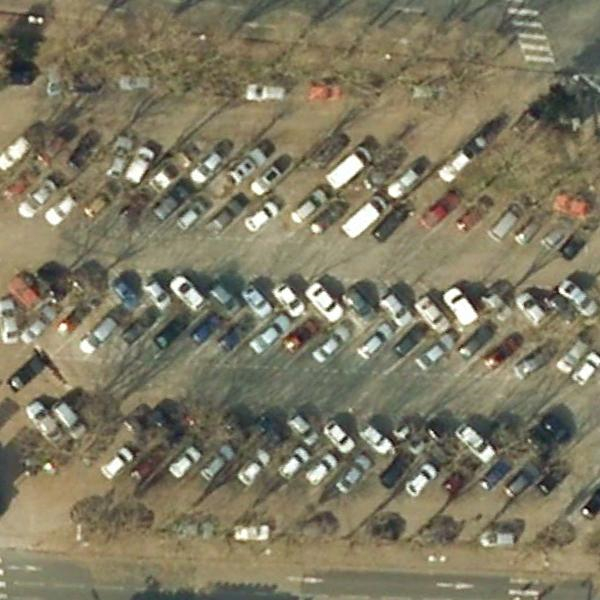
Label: Parking